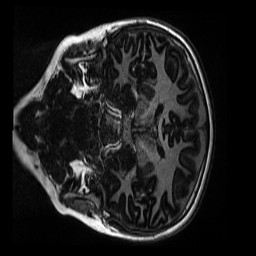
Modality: MP2RAGE
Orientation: coronal
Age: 9
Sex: female
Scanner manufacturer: siemens
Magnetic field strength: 3 T
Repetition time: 4 s
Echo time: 0.00303 s